Question: I have a very simple Azure function in C# for which I've setup Azure AD Auth. I've just used the Express settings to create an App registration in the Function configuration.
'''
public static class IsAuthenticated
{
[FunctionName("IsAuthenticated")]
public static async Task<IActionResult> Run(
[HttpTrigger(AuthorizationLevel.Anonymous, "get", "options", Route = null)]
HttpRequest req,
ILogger log)
{
return new OkObjectResult("You are " + req.HttpContext.User.Identity.Name);
}
}
'''
When I access the function in my browser everything works as expected (if not logged in I have to login and get redirected to my API). But if I try to access my function anywhere a Bearer token is needed I get an '401 Unauthorized' error. Even weirder I also can't execute the function in the Azure Portal.

But the token was aquired without a problem and added to the request:
<URL>
I've tried a few different things to solve this problem. First I thought maybe it's a CORS problem (since I've also had a few of those) and just set CORS to accept *, but nothing changed.
Then I've added my API login endpoints to the redirect and tried setting the implicit grant to also accept Access tokens, it's still not working.
<URL>
Is there anything I've overlooked? Shouldn't the App registration express config just work with azure functions?
Putting the URL to my function app in the redirects as suggested by <URL>.
<URL>
I've now also tried to aquire an Bearer token the manual way <URL>, but I still run into a 401 when calling my API.
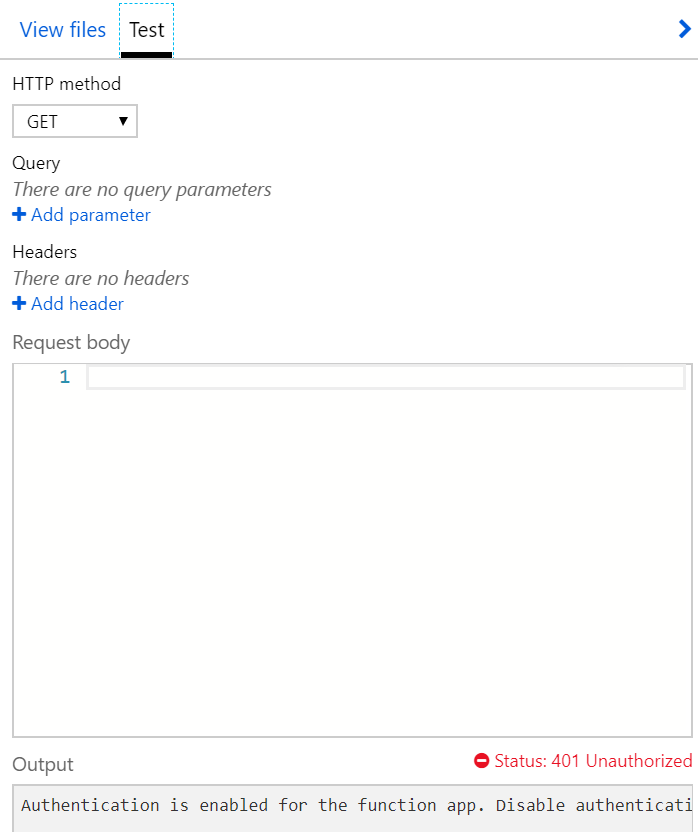
Answer: According to <URL>
---
This took forever to figure out, and there is very little information about this in the offical documentations.
But it turns out the problem was/is that Azure Functions don't support Bearer tokens generated by the oauth2/v2.0/ Azure API. Since the portal uses those (if your AD supports them) you are out of luck to be able to run the function in there.
This also explains why my postman requests didn't work, because I was also using the v2 api. After switching to v1 I could access my API (Postman doesn't allow you to add a resource_id when you use the integrated auth feature, so I had to switch to handling everything manually).
After that came the realisation that you can't use MSAL either if you are writing a JS client (Angular in my case). So one alternative is ADAL, where the Angular implementation looks kind of awkward. So I decided to use angular-oauth2-oidc which took another hour of tinkering to get it to play nicely with Azure AD.
But after all that I can finally access my API.
I really don't understand why you wouldn't allow users to access Azure Function Apps with Azure AD v2 tokens, but at least this should be so much better documented. But whatever, I can finally go to sleep.
After I opend an issue for this, they added a note that v2 isn't supported by Azure Functions, hopefully making life easier for other people.
<URL>